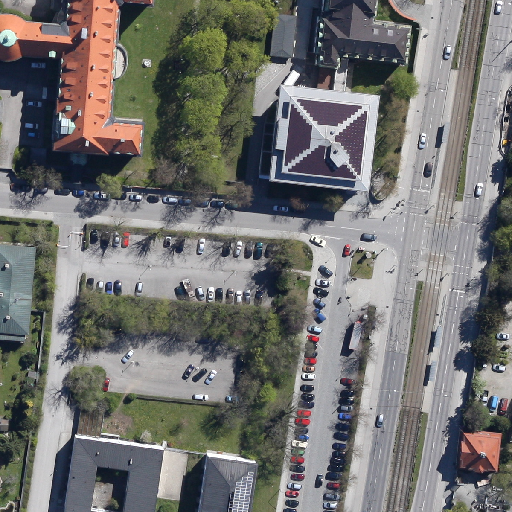
Referring expression: paved road